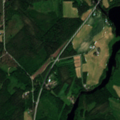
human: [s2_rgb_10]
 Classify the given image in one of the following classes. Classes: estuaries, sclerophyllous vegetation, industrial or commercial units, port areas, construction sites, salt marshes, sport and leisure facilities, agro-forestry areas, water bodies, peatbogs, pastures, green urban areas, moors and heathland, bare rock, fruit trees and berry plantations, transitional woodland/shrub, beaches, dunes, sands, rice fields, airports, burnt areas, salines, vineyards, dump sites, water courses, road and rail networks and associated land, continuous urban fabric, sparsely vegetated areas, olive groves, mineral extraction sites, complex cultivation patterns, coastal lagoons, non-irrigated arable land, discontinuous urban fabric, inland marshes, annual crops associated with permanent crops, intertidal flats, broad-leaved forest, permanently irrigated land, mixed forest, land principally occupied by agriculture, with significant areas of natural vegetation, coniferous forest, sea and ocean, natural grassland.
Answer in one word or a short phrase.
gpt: land principally occupied by agriculture, with significant areas of natural vegetation, coniferous forest, mixed forest, transitional woodland/shrub